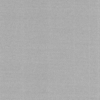
Label: dusty